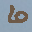
Label: 6